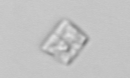
Label: Bacillariophyceae_morphotype1